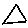
Label: triangle